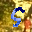
Label: 5